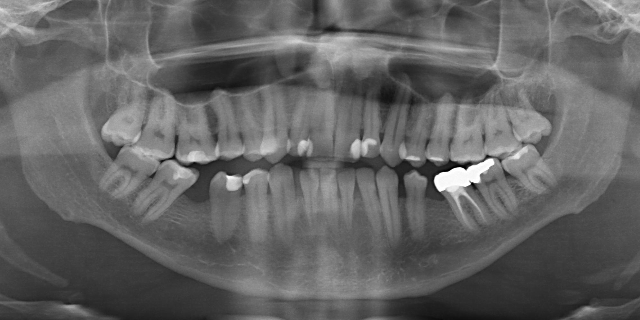
adult